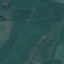
Land use / land cover: Pasture